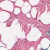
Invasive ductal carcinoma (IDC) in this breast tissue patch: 0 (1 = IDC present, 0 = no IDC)